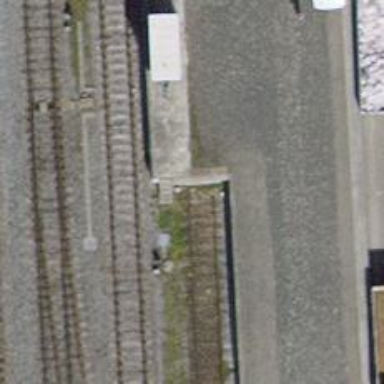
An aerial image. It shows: Single-track railway yard.